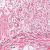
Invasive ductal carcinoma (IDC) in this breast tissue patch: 0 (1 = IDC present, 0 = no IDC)